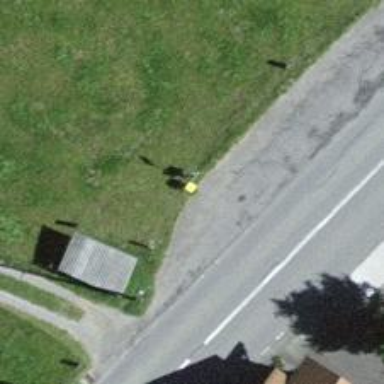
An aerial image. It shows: Post box is visible.